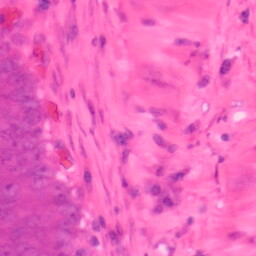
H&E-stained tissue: Colon